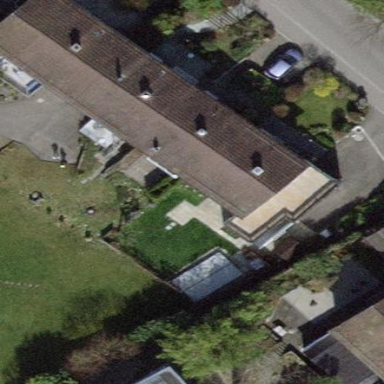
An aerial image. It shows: Terrace building.